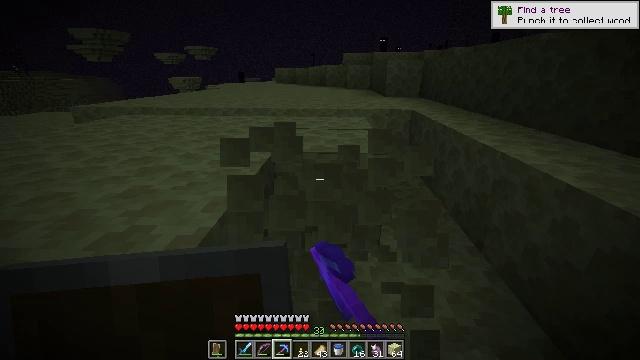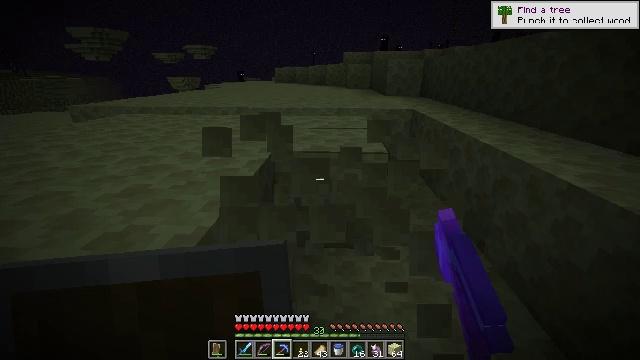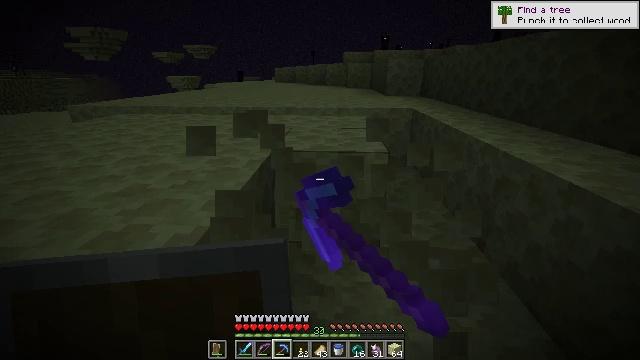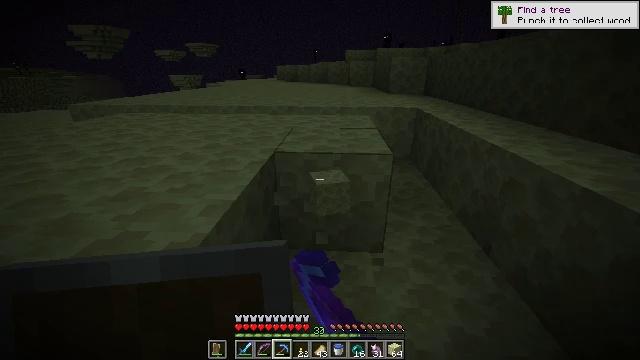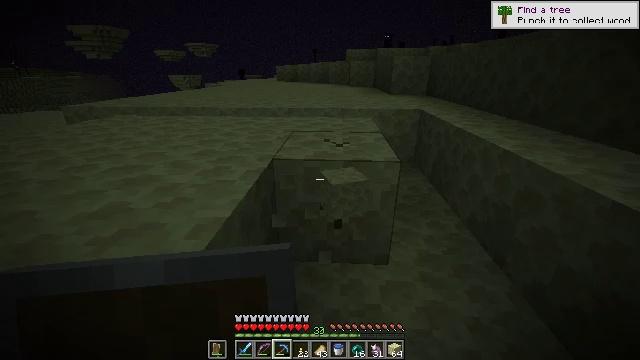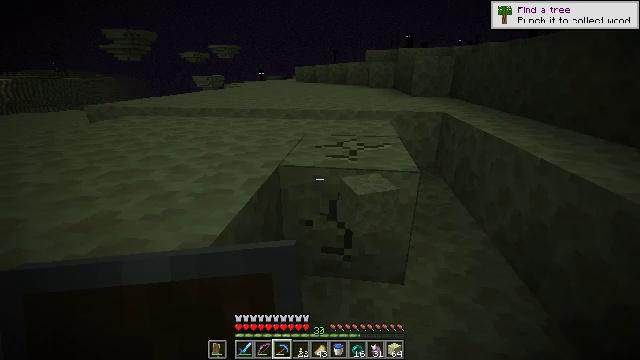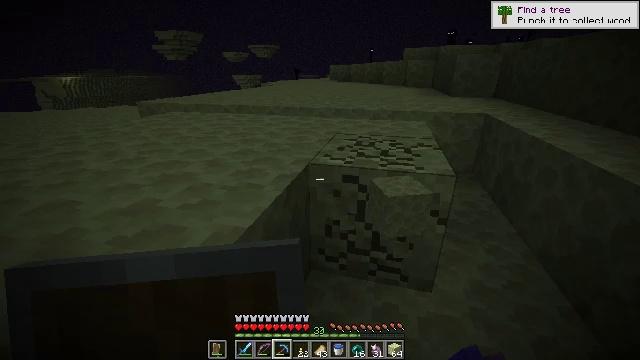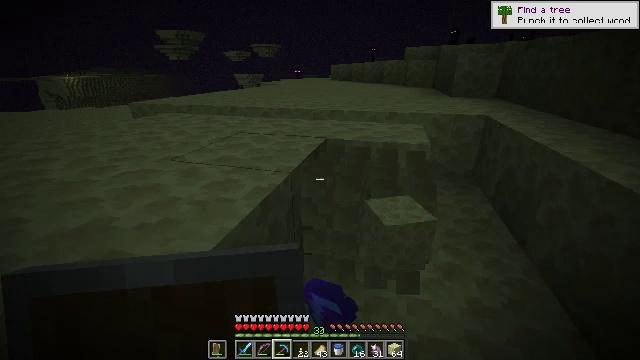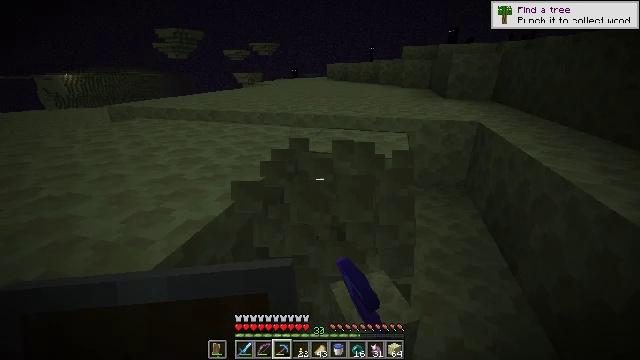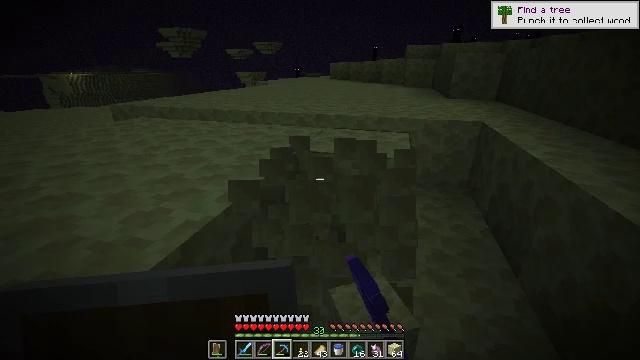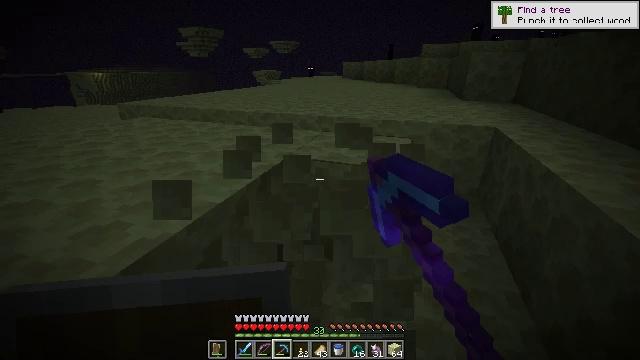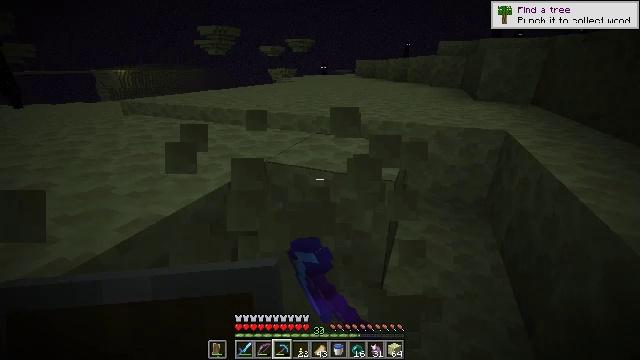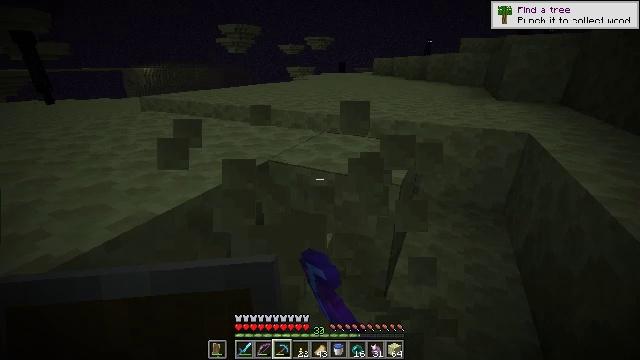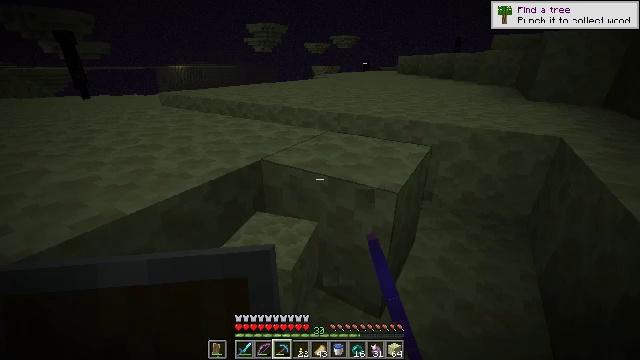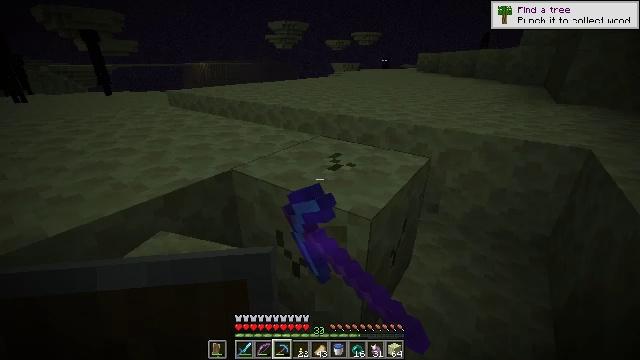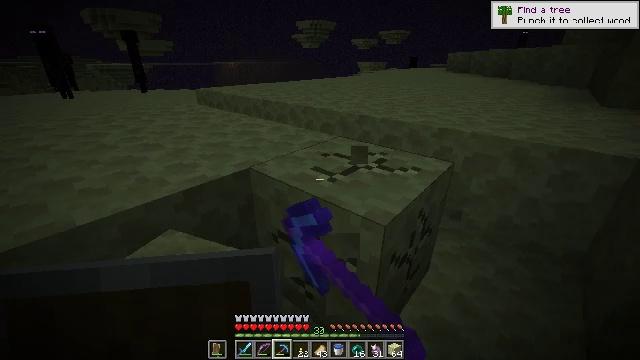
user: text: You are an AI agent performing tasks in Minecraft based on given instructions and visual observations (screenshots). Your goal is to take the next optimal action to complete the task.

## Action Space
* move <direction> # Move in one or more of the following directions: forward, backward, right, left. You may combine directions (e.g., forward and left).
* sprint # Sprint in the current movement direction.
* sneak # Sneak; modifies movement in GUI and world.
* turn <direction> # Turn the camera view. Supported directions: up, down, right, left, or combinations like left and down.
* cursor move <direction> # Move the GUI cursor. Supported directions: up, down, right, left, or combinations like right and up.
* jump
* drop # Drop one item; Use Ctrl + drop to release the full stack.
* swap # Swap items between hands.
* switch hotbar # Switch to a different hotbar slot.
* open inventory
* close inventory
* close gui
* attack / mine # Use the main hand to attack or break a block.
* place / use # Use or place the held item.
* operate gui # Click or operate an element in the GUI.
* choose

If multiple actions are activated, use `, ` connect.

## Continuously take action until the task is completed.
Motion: motion action
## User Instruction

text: Mine the end stone in the End dimension.
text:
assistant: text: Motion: attack / mine
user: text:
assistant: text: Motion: attack / mine
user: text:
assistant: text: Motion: move forward, attack / mine
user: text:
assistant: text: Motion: move forward, attack / mine
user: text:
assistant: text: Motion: move forward and move right, turn left, attack / mine
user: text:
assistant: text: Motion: move forward and move right, turn left, attack / mine
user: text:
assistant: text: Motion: move forward and move right, attack / mine
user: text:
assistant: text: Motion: move forward and move right, attack / mine
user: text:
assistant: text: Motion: move forward and move right, attack / mine
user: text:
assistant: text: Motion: move forward and move right, turn left, attack / mine
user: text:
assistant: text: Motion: move forward and move right, turn left, attack / mine
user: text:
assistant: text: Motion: move forward and move right, turn left, attack / mine
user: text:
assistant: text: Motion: move forward and move right, turn left, attack / mine
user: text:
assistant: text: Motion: move forward and move right, turn left, attack / mine
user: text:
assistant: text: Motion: move right, turn left, attack / mine
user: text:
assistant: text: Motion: move right, turn left, attack / mine
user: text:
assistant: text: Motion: move right, turn left, attack / mine
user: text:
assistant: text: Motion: move right, turn left, attack / mine
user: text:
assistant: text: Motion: move right, turn left, attack / mine
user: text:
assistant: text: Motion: move right, turn left, attack / mine
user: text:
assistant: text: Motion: move right, turn left, attack / mine
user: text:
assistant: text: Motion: turn left, attack / mine
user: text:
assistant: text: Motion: turn left, attack / mine
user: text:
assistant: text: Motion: attack / mine
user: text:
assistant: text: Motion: attack / mine
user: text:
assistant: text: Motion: attack / mine
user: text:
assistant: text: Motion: attack / mine
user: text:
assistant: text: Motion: attack / mine
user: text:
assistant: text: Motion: move forward and move right, attack / mine
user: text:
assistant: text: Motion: move forward and move right, attack / mine